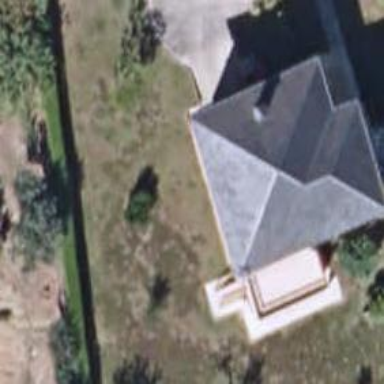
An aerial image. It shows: Simple house.